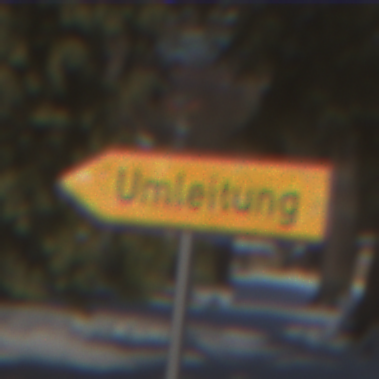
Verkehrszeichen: UmleitungswegweiserLinksweisend
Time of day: MorningAfternoon
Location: Outdoor (Special)
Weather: Clear
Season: Winter
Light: Natural